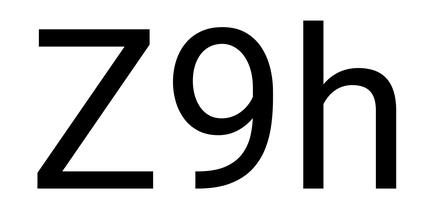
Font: Roboto_Regular